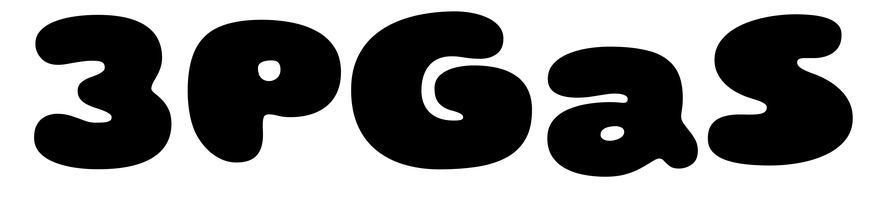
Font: Gluten_Black